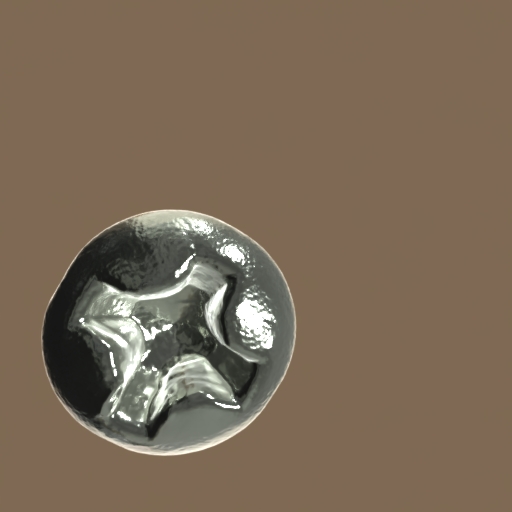
Label: screw